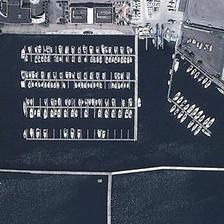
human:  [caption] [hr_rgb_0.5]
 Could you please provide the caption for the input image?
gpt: the port is divided into three parts  one of which has some boats moored in .

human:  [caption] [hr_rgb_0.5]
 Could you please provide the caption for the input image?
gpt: the port is divided into three parts  one of which has some boats moored in .

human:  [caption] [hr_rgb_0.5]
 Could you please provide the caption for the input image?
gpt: the port is encloesd with dams with lots of ships docking inside .

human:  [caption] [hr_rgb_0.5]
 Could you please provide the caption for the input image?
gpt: the port is divided into three parts  one of which has some boats moored in .

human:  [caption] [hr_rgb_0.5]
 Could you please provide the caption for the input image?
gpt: many boats are orderly in a port near several buildings .